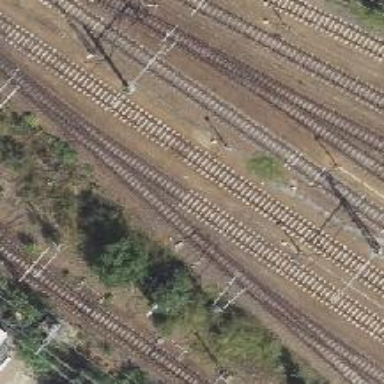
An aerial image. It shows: Railway switch.